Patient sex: M
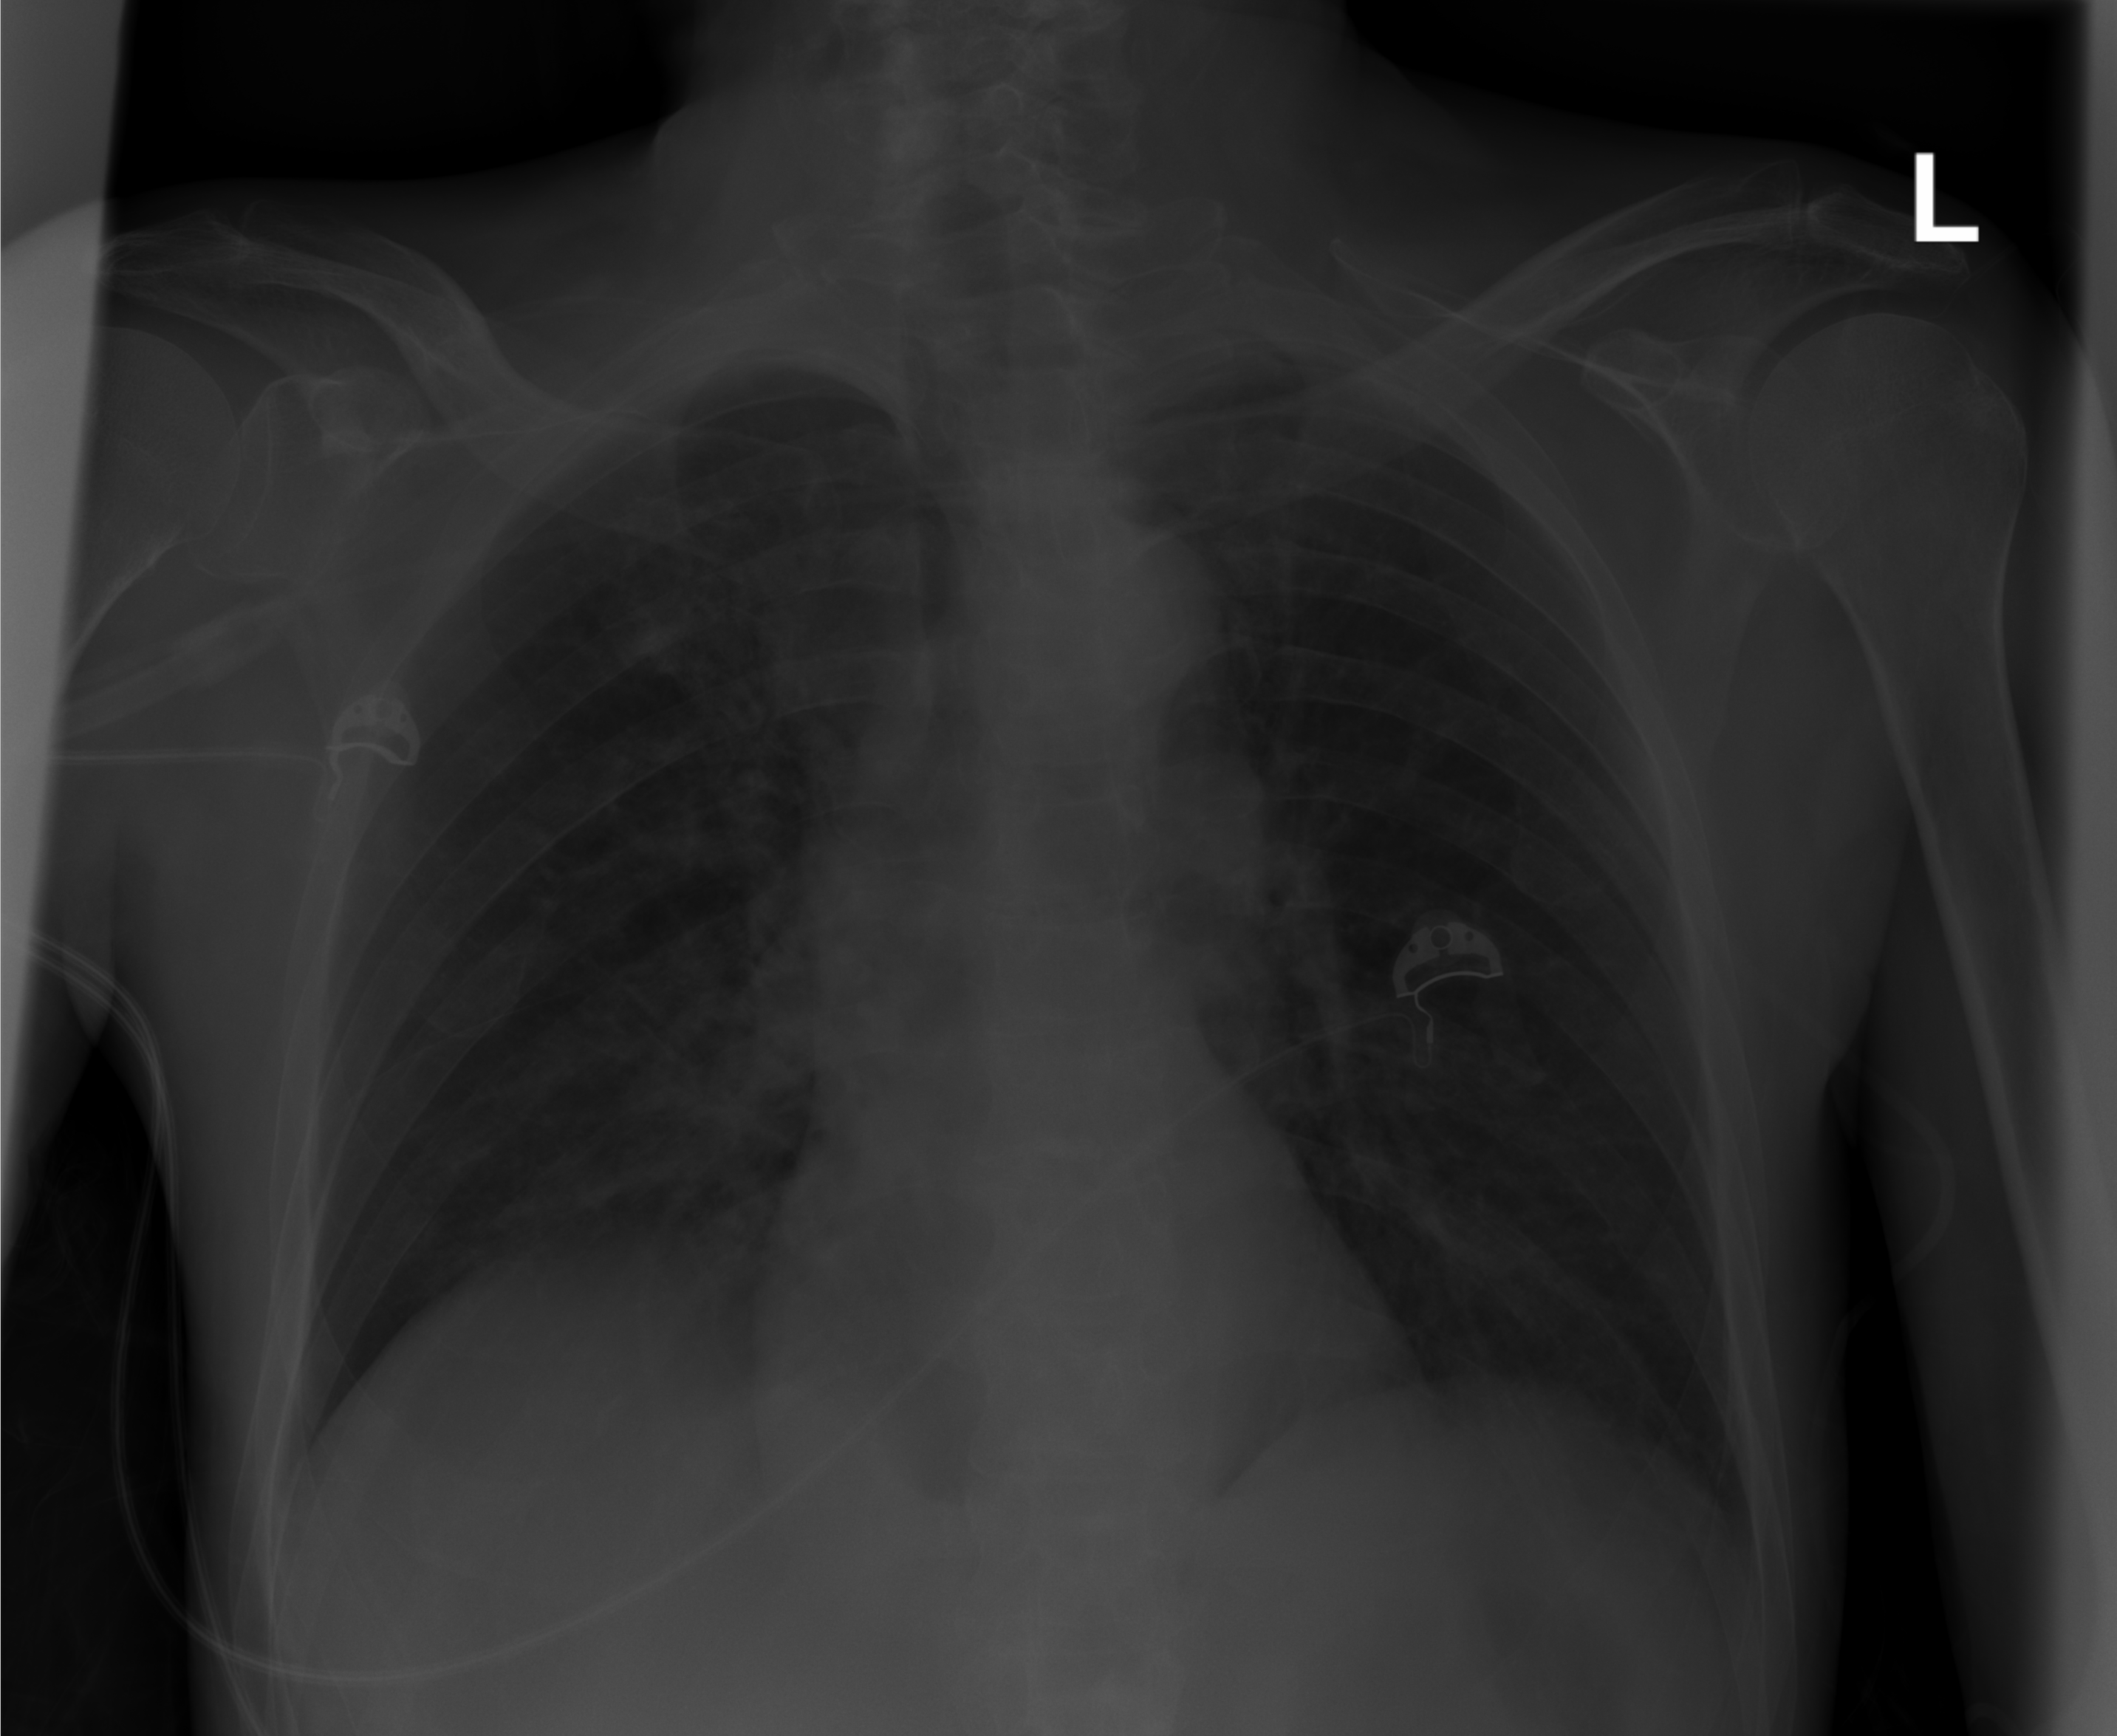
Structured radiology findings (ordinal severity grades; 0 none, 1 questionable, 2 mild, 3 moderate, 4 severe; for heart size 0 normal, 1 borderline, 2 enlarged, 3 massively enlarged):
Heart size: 0
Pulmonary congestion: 0
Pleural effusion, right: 0
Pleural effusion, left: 0
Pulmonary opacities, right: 2
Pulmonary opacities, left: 0
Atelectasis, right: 0
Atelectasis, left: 0